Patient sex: F
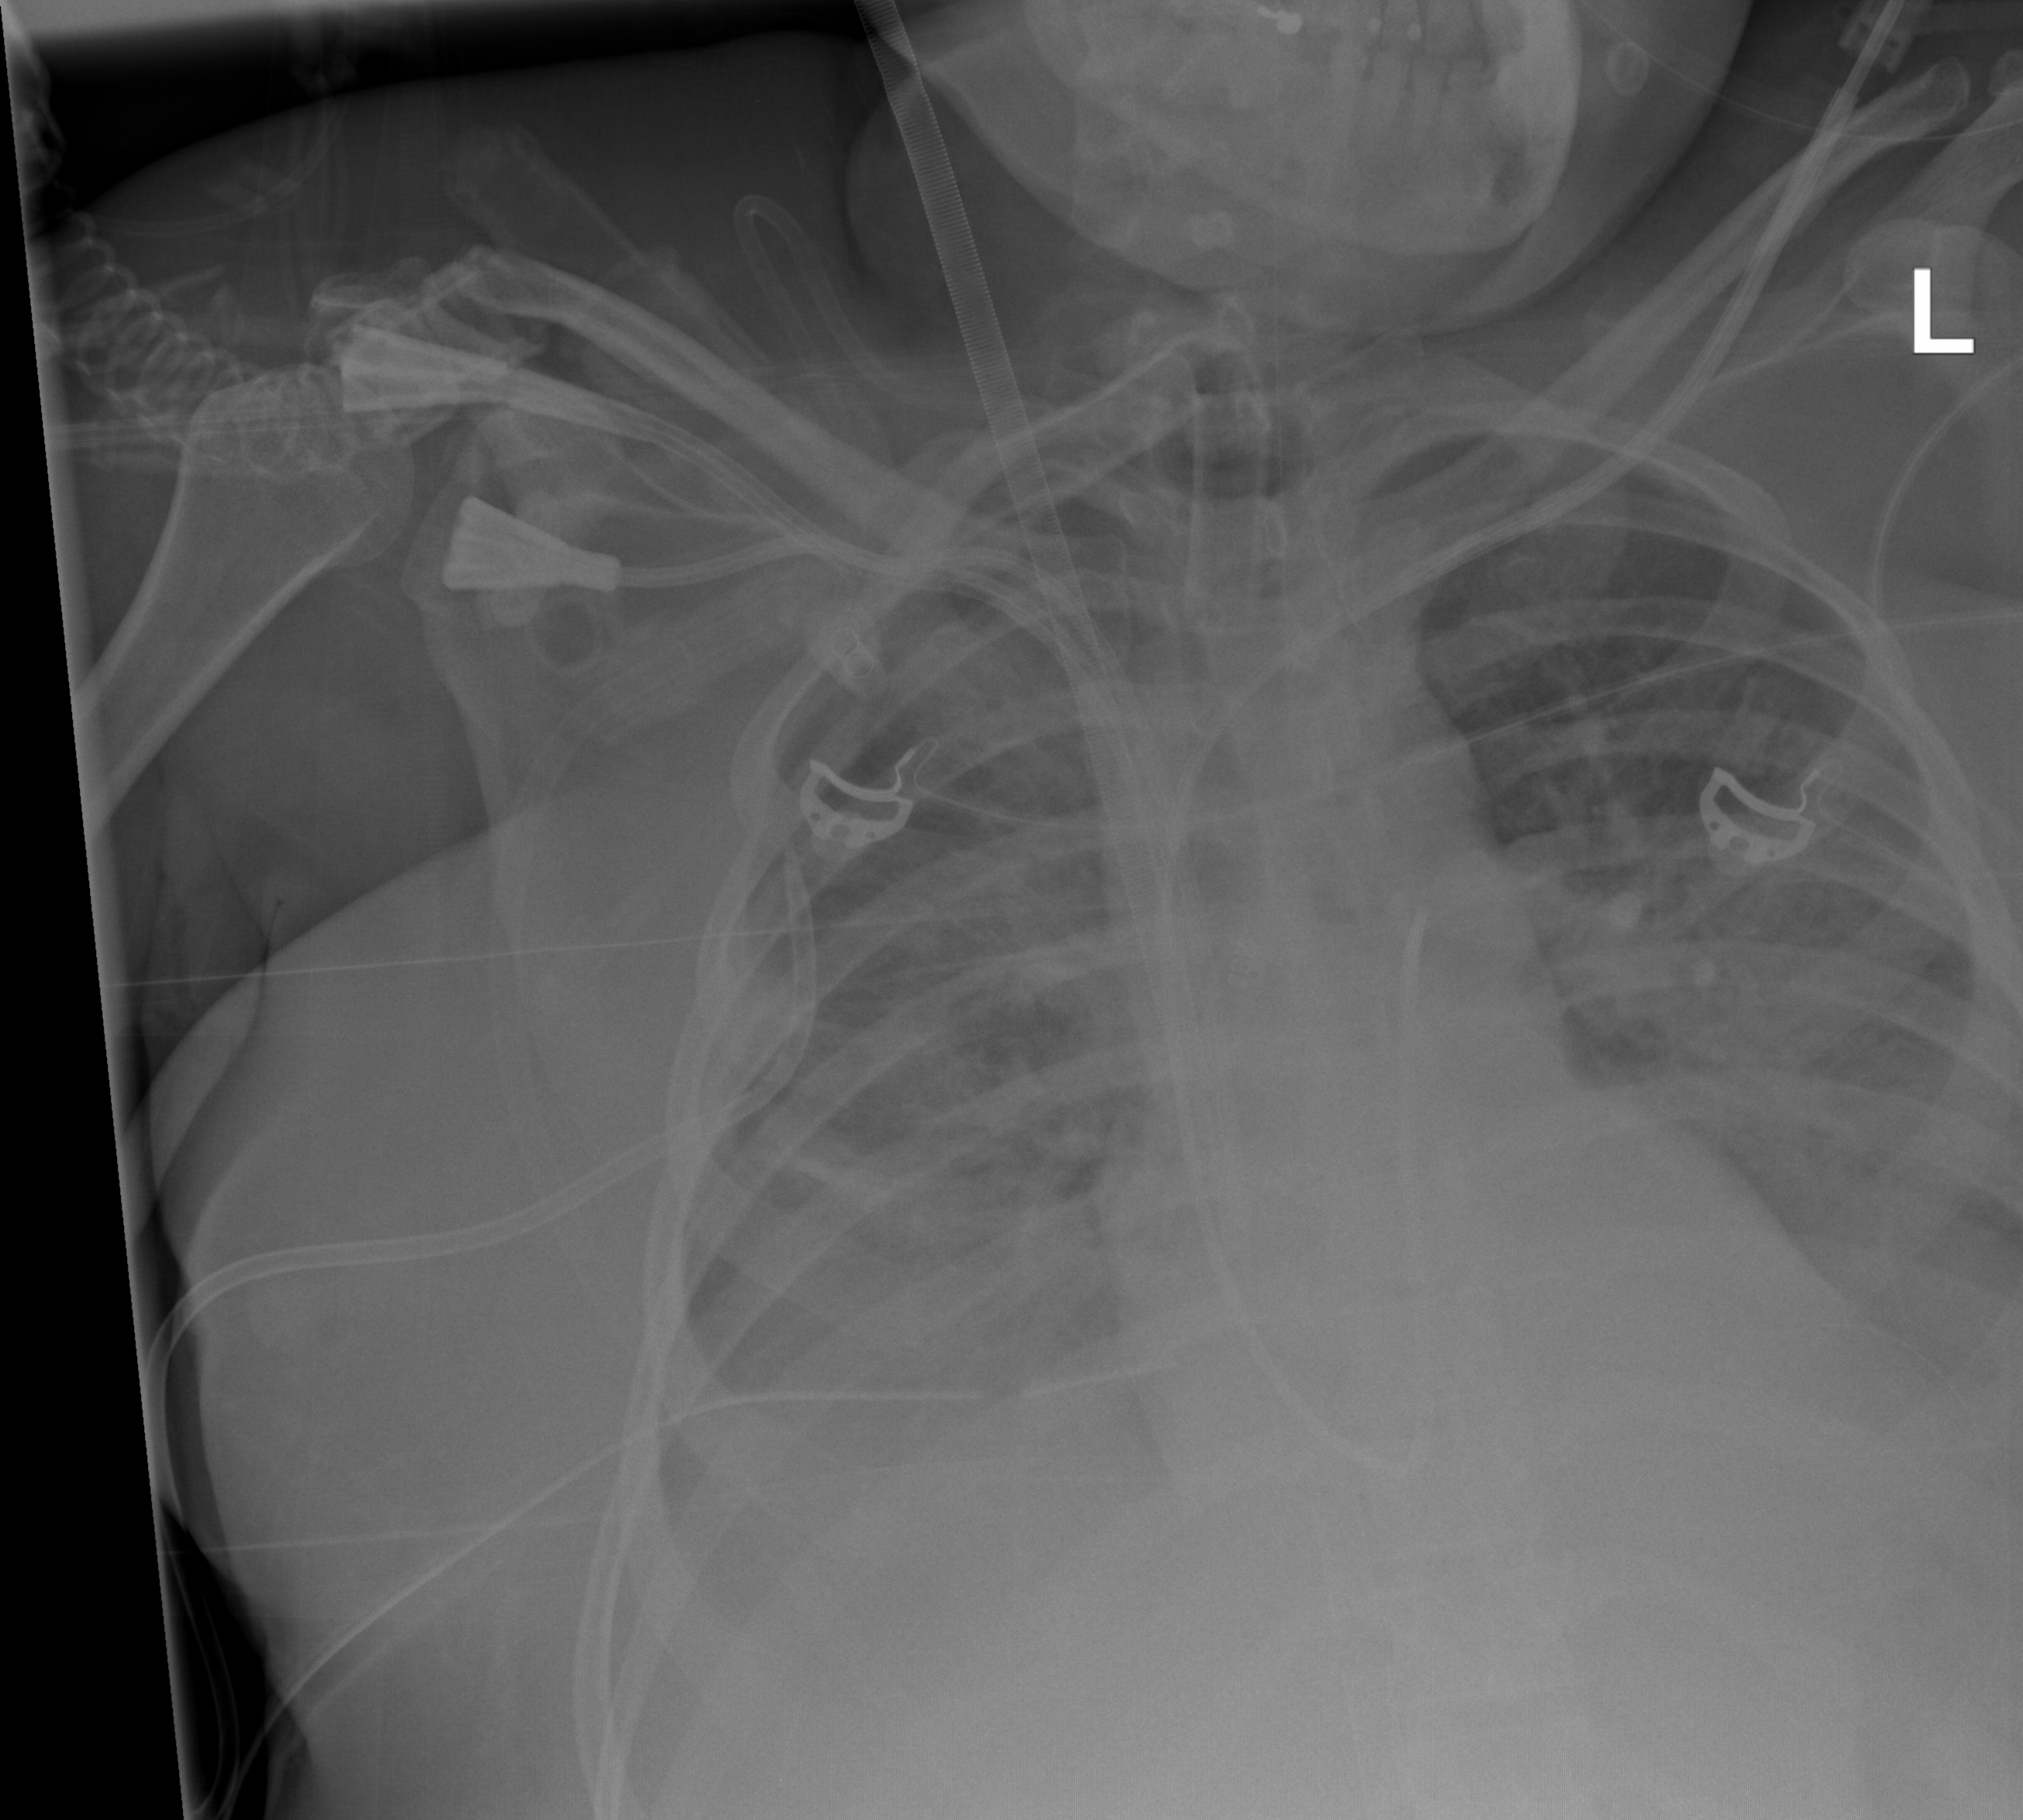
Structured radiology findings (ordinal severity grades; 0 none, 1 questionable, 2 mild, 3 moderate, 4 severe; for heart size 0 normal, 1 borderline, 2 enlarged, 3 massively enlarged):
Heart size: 0
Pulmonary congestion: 0
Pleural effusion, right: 2
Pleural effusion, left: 2
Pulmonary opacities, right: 3
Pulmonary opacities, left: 3
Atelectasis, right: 3
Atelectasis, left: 2